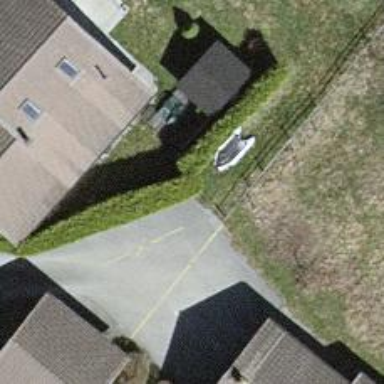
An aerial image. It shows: Hedge acting as barrier.